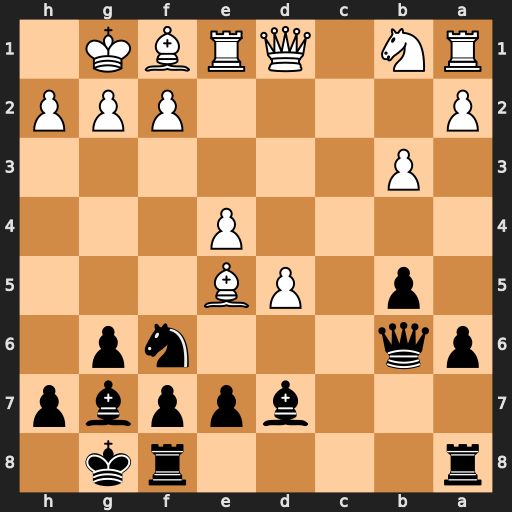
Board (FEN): r4rk1/3bppbp/pq3np1/1p1PB3/4P3/1P6/P4PPP/RN1QRBK1
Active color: b
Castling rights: -
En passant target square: -
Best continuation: Ng4 Bxg7 Qxf2+ Kh1 Qh4